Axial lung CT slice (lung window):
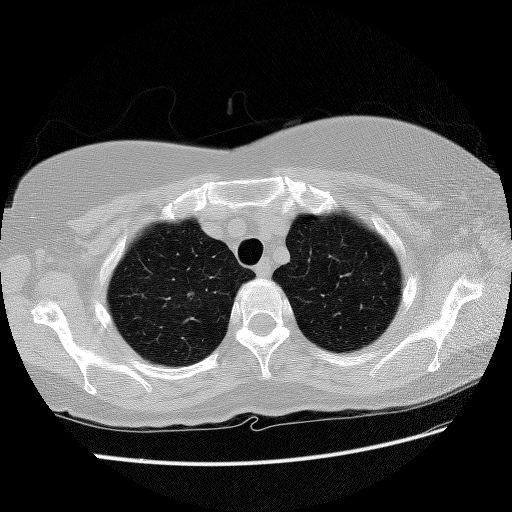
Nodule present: no